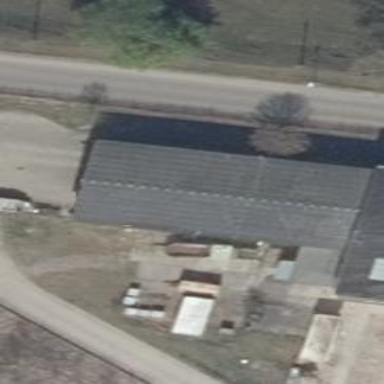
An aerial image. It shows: Industrial building.